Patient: sex M, age 75
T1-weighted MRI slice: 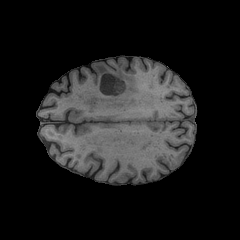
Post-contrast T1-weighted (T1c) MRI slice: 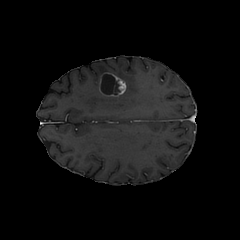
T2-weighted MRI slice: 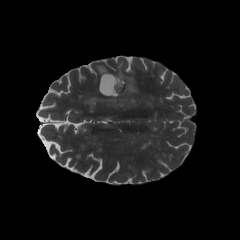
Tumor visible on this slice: yes
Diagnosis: Glioblastoma, IDH-wildtype
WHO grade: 4